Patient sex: F
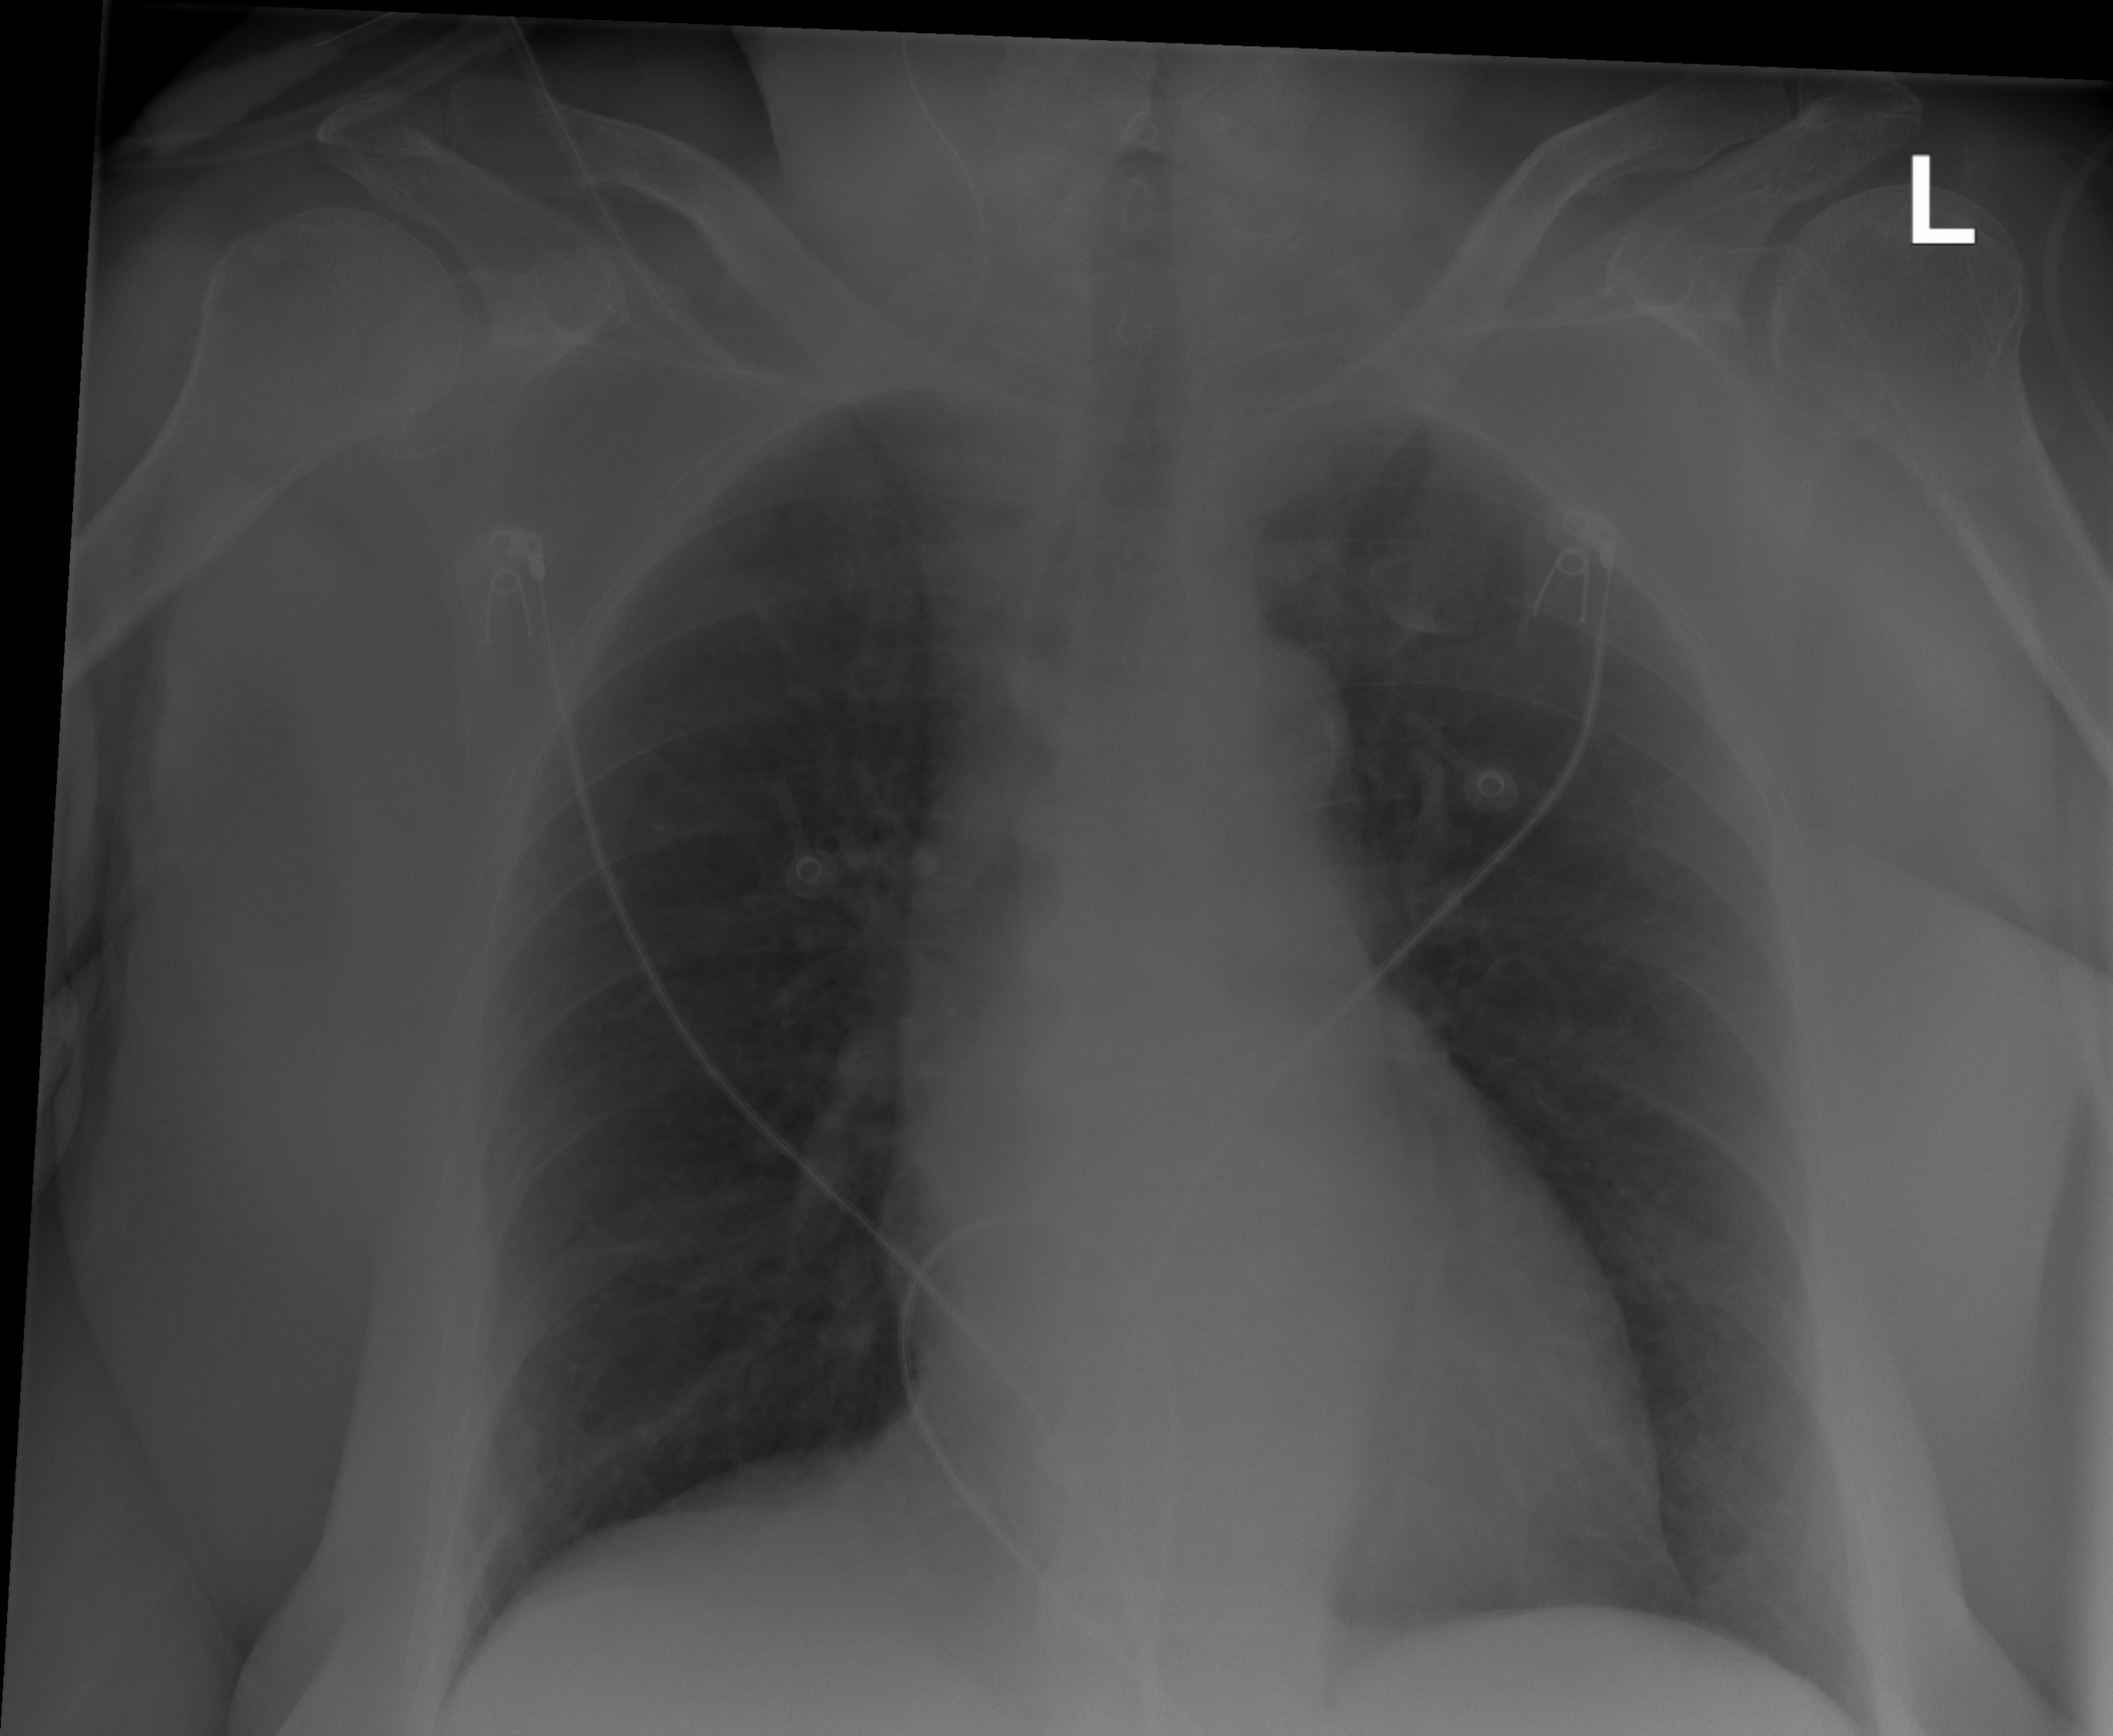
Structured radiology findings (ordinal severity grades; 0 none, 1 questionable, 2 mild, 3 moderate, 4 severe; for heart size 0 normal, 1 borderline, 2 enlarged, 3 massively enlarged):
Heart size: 2
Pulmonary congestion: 1
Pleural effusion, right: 0
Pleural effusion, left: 0
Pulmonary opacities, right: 0
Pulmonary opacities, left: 0
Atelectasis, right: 0
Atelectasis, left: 0